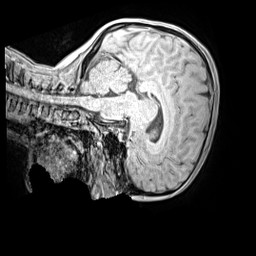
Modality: MP2RAGE
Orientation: sagittal
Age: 11
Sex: female
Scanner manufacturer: siemens
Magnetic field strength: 3 T
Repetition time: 4 s
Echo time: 0.00299 s